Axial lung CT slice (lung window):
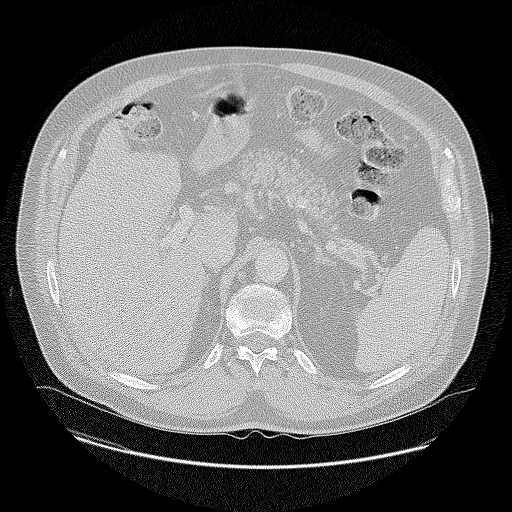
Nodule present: no